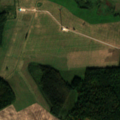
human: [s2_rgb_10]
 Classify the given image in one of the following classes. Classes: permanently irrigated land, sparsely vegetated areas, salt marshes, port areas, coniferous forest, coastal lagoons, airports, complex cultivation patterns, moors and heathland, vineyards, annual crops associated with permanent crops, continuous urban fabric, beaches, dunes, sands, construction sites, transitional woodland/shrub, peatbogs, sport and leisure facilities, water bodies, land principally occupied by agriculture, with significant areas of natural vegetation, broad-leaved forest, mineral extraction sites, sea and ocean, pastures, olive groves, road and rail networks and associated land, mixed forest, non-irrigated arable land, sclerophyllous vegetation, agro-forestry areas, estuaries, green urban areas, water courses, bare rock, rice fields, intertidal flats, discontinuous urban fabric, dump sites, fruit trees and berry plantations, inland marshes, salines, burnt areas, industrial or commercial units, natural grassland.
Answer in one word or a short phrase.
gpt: non-irrigated arable land, land principally occupied by agriculture, with significant areas of natural vegetation, broad-leaved forest, mixed forest, transitional woodland/shrub